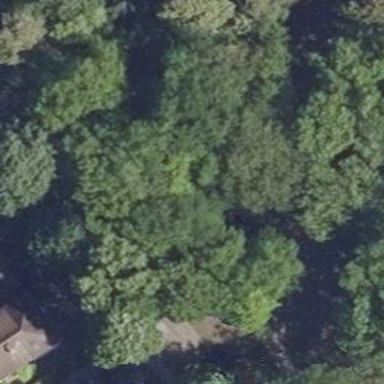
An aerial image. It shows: Single tag "natural: tree."